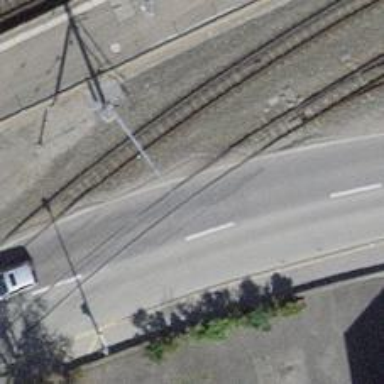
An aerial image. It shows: Narrow-gauge railway with 1 track. The railway is electrified with contact line and has railway block marked as W6.